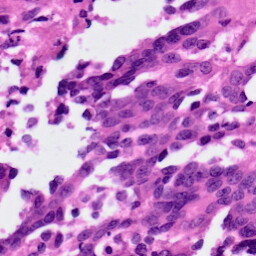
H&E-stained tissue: Ovarian